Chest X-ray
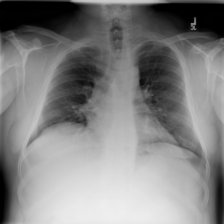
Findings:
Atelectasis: negative
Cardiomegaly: negative
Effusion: negative
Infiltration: negative
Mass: negative
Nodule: negative
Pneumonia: negative
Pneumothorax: negative
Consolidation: negative
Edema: negative
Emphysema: negative
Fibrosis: negative
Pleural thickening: negative
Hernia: negative